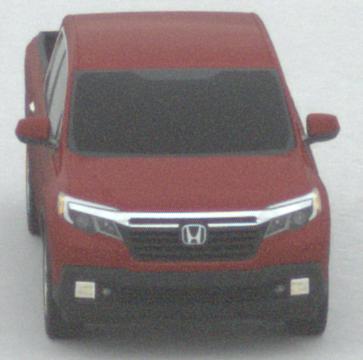
Make: Honda
Model: Ridgeline
Detailed model: Gen. 2
Model produced from: 2016
Model produced until: 2020
Doors: 4
Color: red
Road condition: dry road
Daytime: midday
Contrast: low contrast